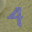
Label: 4